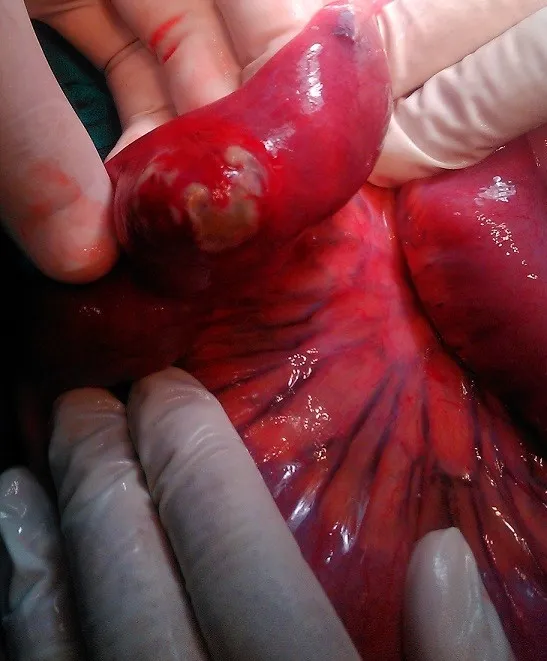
Meckel's diverticulum located on the antimesenteric surface, 90cm from the ileocecal valve.
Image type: medical_photograph (other_medical_photograph)